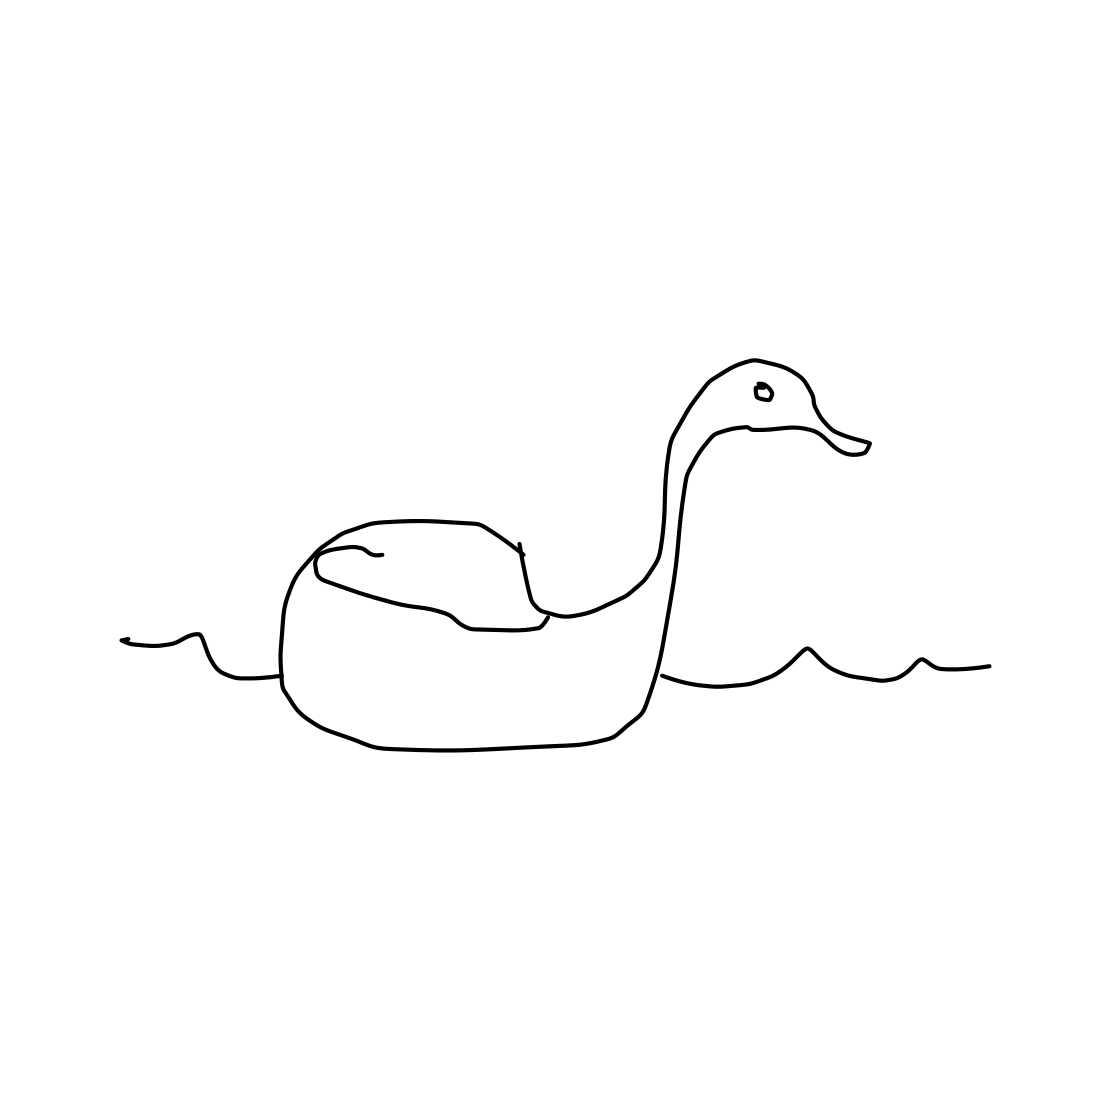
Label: swan